Question: I have a program that create graphs as shown below

The algorithm starts at the green color node and traverses the graph. Assume that a node (Linked list type node with 4 references Left, Right, Up and Down) has been added to the graph depicted by the red dot in the image. Inorder to integrate the newly created node with it neighbors I need to find the four objects and link it so the graph connectivity will be preserved.
Following is what I need to clarify
1. Assume that all yellow colored nodes are null and I do not keep a another data structure to map nodes what is the most efficient way to find the existence of the neighbors of the newly created node. I know the basic graph search algorithms like DFS, BFS etc and shortest path algorithms but I do not think any of these are efficient enough because the graph can have about 10000 nodes and doing graph search algorithms (starting from the green node) to find the neighbors when a new node is added seems computationally expensive to me.
2. If the graph search is not avoidable what is the best alternative structure. I thought of a large multi-dimensional array. However, this has memory wastage and also has the issue of not having negative indexes. Since the graph in the image can grow in any directions. My solution to this is to write a separate class that consists of a array based data structure to portray negative indexes. However, before taking this option I would like to know if I could still solve the problem without resolving to a new structure and save a lot of rework.
Thank you for any feedback and reading this question.
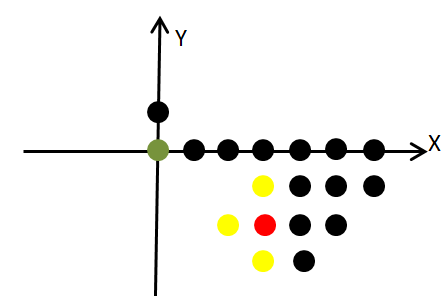
Answer: I'm not sure if I understand you correctly. Do you want to
-
or
-
I assume that you are looking for a path (otherwise you won't use a linked-list), which implies that you can't store points which have no path to (0,0).
Also, you mentioned that you don't want to use any other data structure beside / instead of your 2D linked-list.
You can't avoid full graph search. BFS and DFS are the classic algorithms. I don't think that you care about the shortest path - any path would do.
Another approaches you may consider is A* (simple explanation <URL>.
An alternative data structure would be a set of nodes (each node is a pair < x,y > of course). You can easily run 4 checks to see if any of its neighbors are already in the set. It would take O(n) space and O() time for both check and add. If your programming language does not support pairs as nodes of a set, you can use a single integer (x*(Ymax+1) + Y) instead.